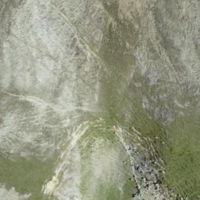
EUNIS habitat code: 31
Species observed at this site:
Arenaria ciliata